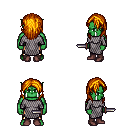
a pixel art fantasy rpg character, male body template, orc, green skin, chain mail, gold greaves, dark blonde long hairstyle, maroon shoes, dagger, four views (front, back, left, right), 2x2 character sprite sheet, small pixel art, hard edges, no anti-aliasing